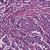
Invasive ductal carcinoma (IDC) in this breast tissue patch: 1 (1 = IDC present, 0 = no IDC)